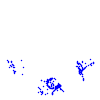
Particle: proton